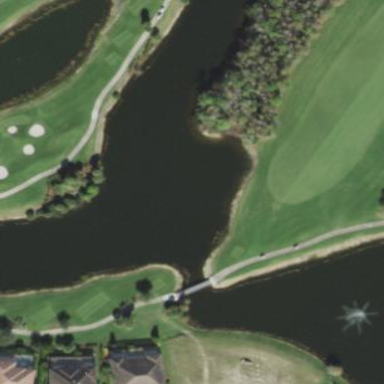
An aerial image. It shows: Picturesque scene of golf course with lateral water hazard.